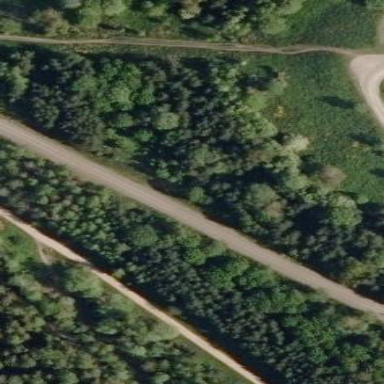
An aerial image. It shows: Mixed leaf woodland.